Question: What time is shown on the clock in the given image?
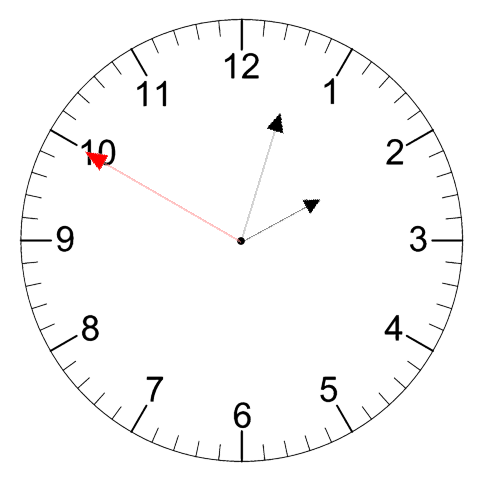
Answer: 02:02:50